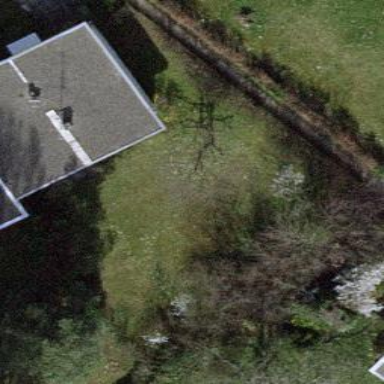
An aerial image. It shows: Garden enclosed by fence.